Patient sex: M
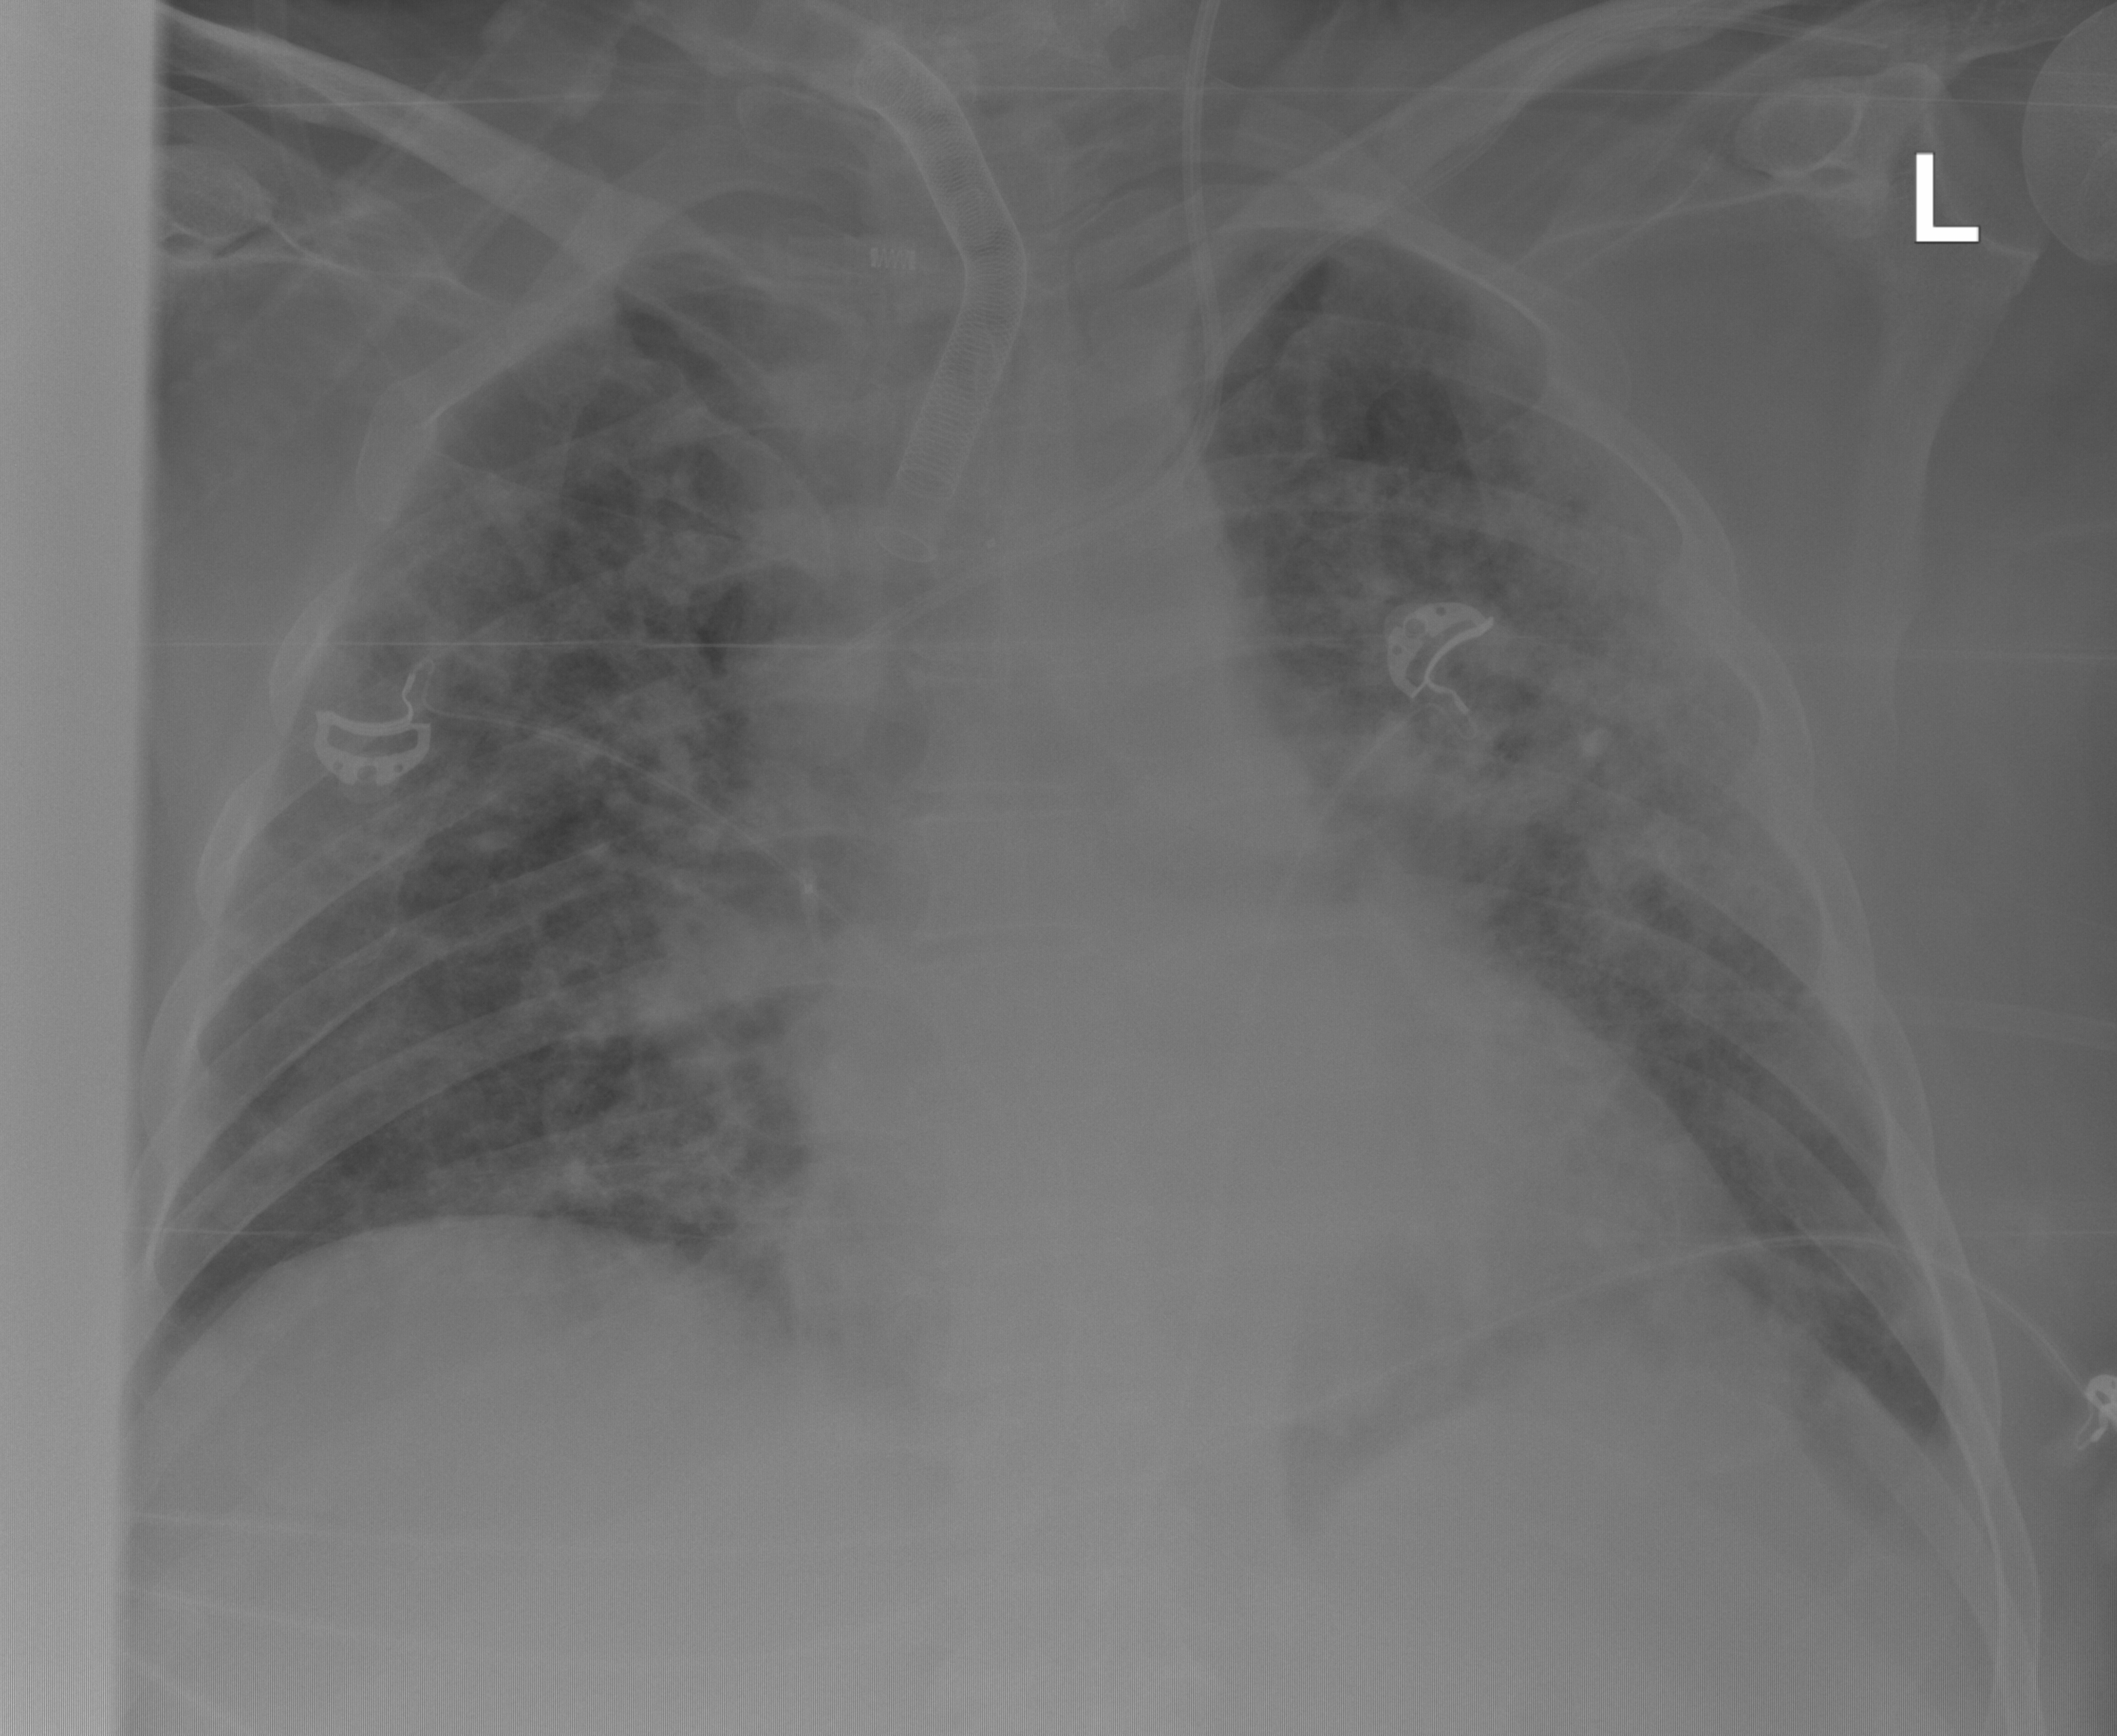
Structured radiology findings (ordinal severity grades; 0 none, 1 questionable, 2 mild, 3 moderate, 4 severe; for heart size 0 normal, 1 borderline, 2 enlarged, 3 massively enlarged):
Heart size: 1
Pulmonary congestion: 0
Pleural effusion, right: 0
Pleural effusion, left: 0
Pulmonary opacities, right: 3
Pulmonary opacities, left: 3
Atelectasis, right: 2
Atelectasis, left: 2